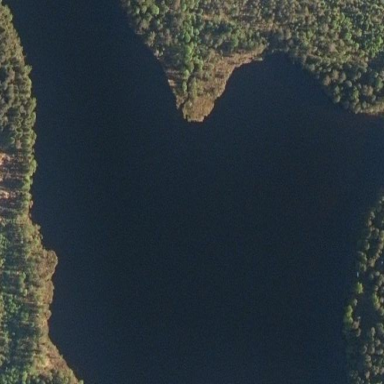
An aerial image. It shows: Serene lake surrounded by nature.